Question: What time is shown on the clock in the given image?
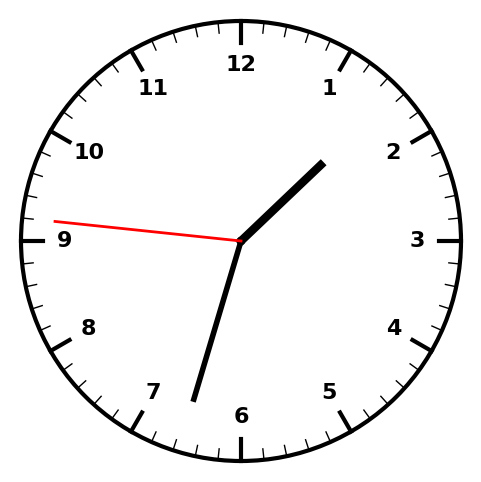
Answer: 01:32:46